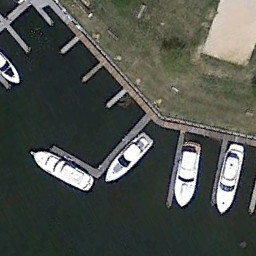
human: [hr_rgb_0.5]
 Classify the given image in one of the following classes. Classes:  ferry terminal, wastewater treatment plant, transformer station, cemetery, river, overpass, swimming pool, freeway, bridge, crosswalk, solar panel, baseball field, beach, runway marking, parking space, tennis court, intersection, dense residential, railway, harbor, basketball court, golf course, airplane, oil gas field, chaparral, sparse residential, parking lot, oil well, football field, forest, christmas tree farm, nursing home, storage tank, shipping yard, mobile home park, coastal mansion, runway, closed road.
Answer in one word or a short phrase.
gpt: ferry terminal